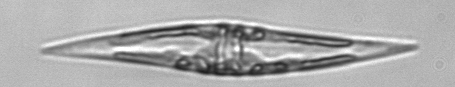
Label: Pleurosigma